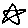
Label: star